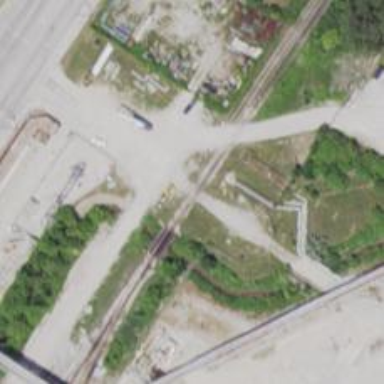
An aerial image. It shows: Railway track.